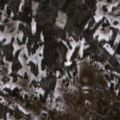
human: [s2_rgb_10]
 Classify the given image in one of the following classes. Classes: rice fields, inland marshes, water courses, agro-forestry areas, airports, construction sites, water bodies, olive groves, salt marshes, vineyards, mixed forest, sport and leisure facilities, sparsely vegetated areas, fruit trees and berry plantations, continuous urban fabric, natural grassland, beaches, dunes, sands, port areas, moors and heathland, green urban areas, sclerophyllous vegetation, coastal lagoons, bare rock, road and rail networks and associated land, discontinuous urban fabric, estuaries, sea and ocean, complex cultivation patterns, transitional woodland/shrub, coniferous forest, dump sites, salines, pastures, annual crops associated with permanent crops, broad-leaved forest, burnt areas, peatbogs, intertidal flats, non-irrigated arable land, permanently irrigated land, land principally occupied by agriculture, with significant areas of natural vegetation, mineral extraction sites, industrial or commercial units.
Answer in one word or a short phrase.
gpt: non-irrigated arable land, complex cultivation patterns, land principally occupied by agriculture, with significant areas of natural vegetation, broad-leaved forest